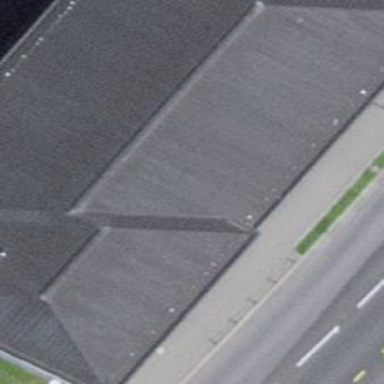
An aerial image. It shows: Community centre building.